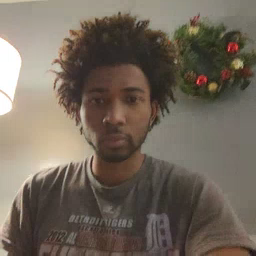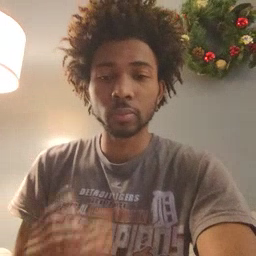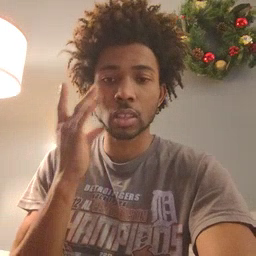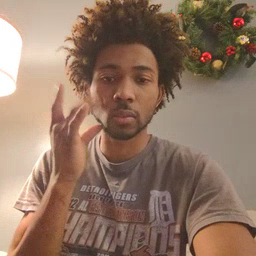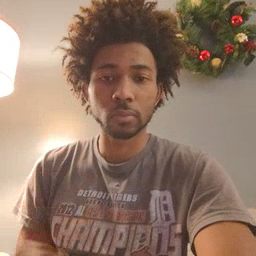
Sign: kitty